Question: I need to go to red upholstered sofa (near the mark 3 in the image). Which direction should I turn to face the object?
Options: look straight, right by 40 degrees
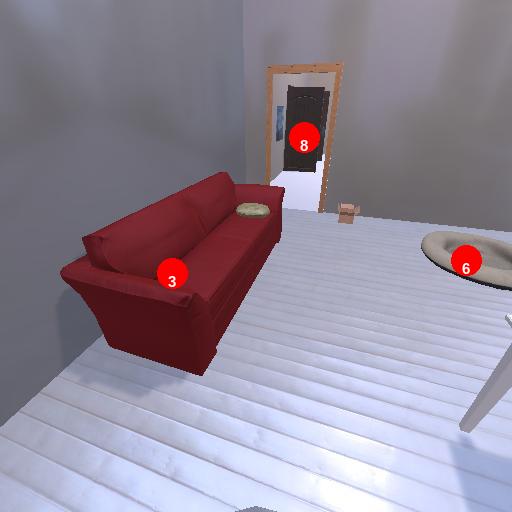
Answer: look straight